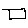
Label: square